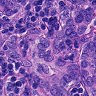
Metastatic tissue present: yes